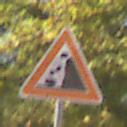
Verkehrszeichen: SteinschlagRechts
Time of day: MorningAfternoon
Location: Outdoor (Nature)
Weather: Clear
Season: Summer
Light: Natural